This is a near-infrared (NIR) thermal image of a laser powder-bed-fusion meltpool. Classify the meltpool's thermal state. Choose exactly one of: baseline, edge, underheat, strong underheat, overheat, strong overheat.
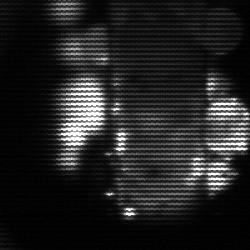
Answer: strong underheat